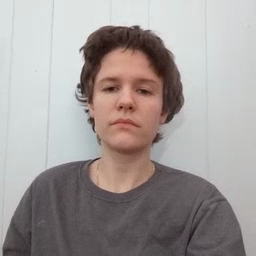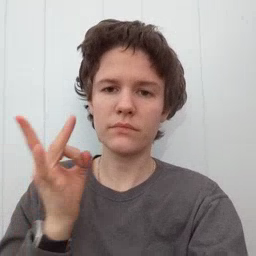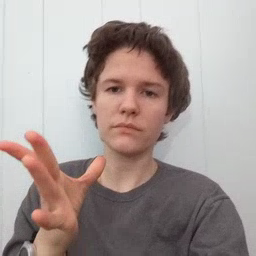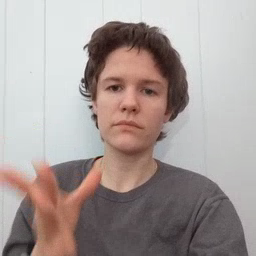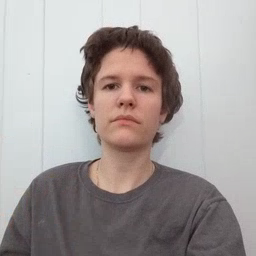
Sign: hate